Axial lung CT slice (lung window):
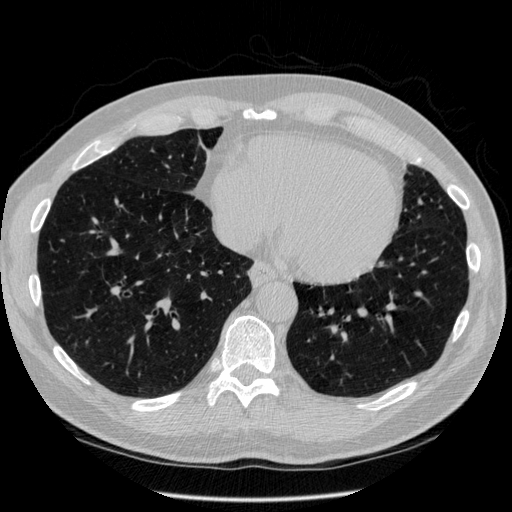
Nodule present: no